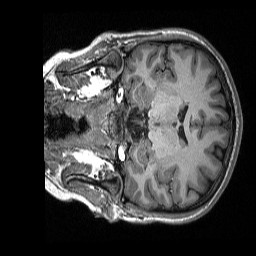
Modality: T1w
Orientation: coronal
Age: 19
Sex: female
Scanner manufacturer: siemens
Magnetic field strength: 3 T
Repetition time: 2.3 s
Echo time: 0.00298 s